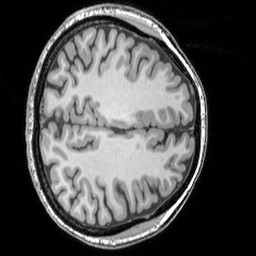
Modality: T1w
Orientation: axial
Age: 28
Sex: female
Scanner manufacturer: siemens
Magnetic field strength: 3 T
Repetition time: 1.9 s
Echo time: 0.00444 s